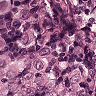
Metastatic tissue present: yes